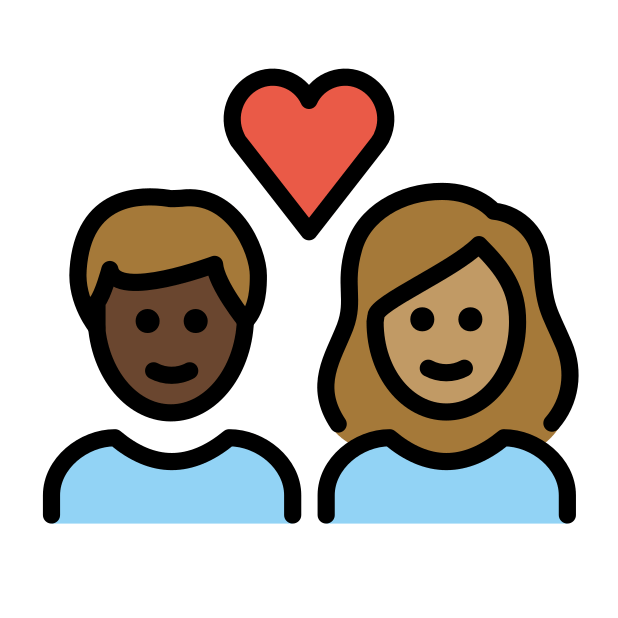
couple with heart: woman, man, dark skin tone, medium skin tone